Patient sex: F
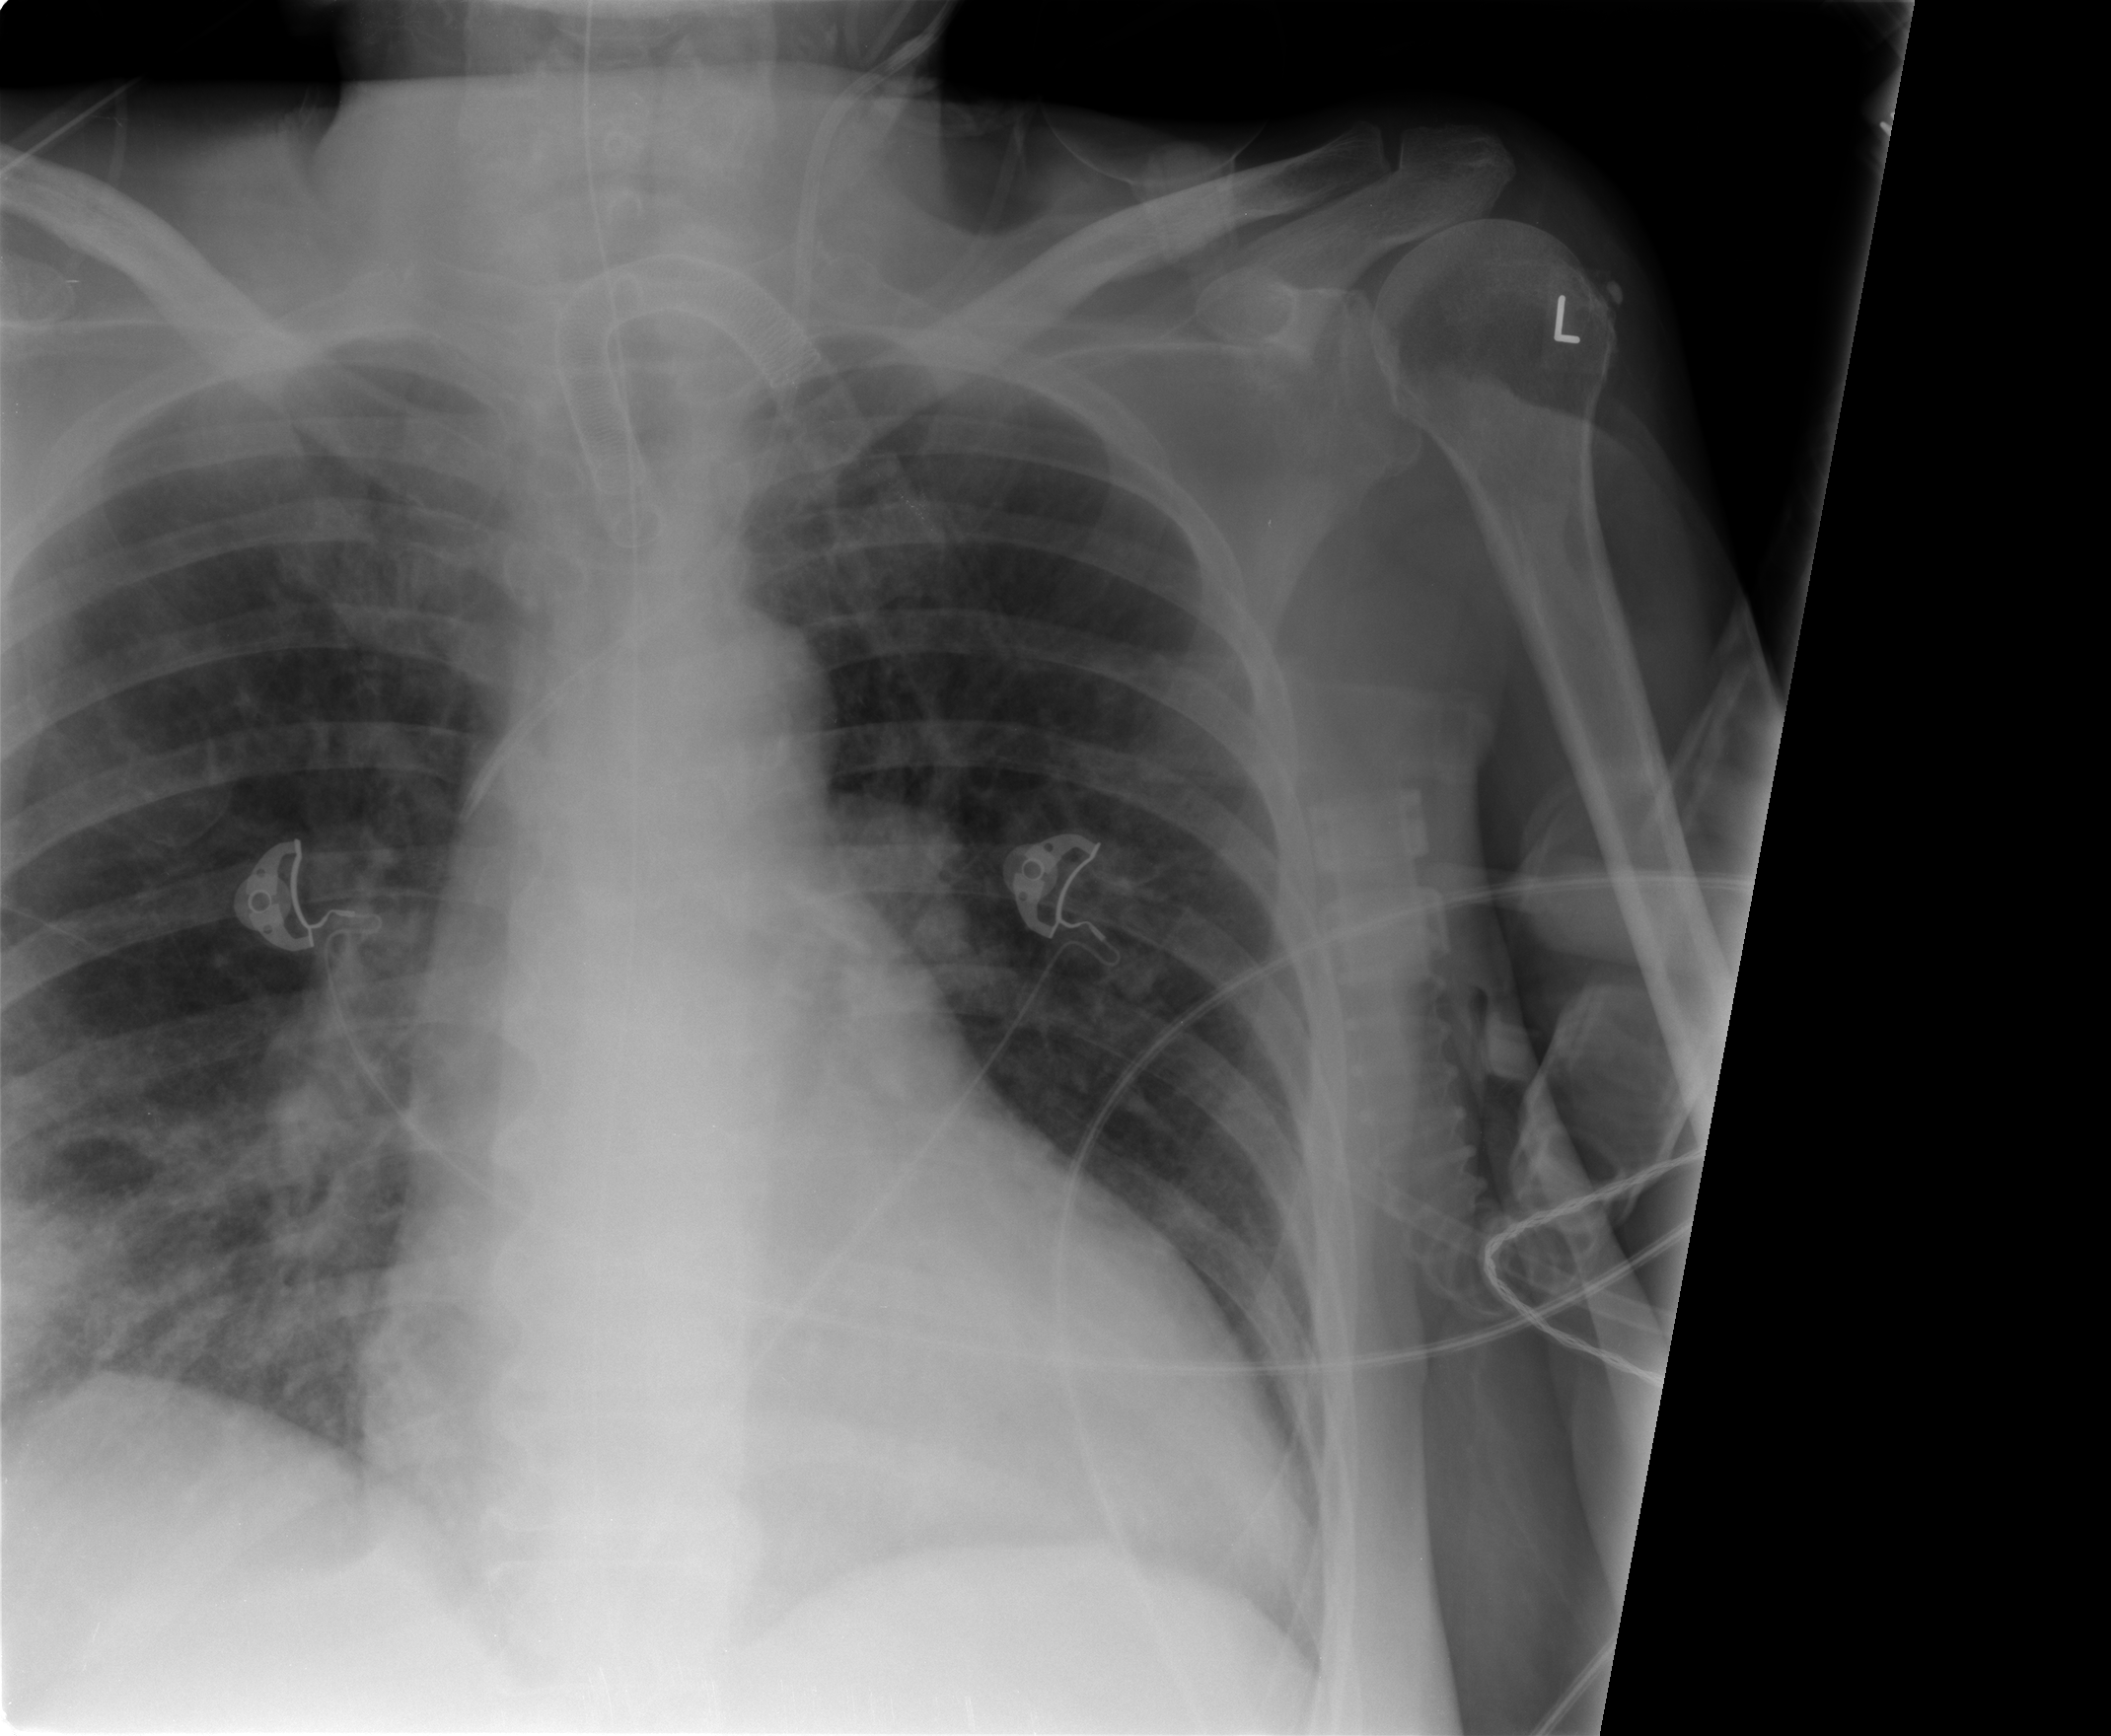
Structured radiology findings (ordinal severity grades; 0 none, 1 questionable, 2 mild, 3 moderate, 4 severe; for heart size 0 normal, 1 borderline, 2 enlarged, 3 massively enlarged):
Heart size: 2
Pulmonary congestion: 0
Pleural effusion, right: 0
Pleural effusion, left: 0
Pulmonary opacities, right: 2
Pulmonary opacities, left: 0
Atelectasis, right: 2
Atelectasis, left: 0